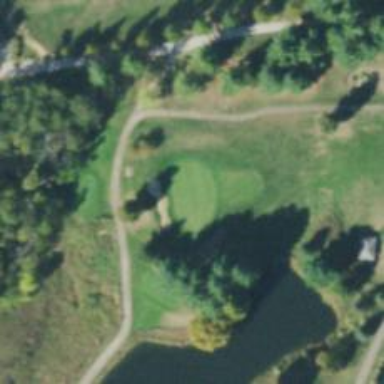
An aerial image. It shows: Golf hole.